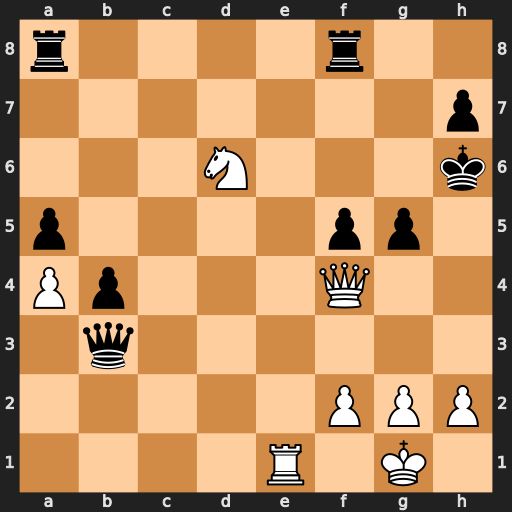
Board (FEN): r4r2/7p/3N3k/p4pp1/Pp3Q2/1q6/5PPP/4R1K1
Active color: w
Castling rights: -
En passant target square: -
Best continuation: Nxf5+ Rxf5 Qxf5